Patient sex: F
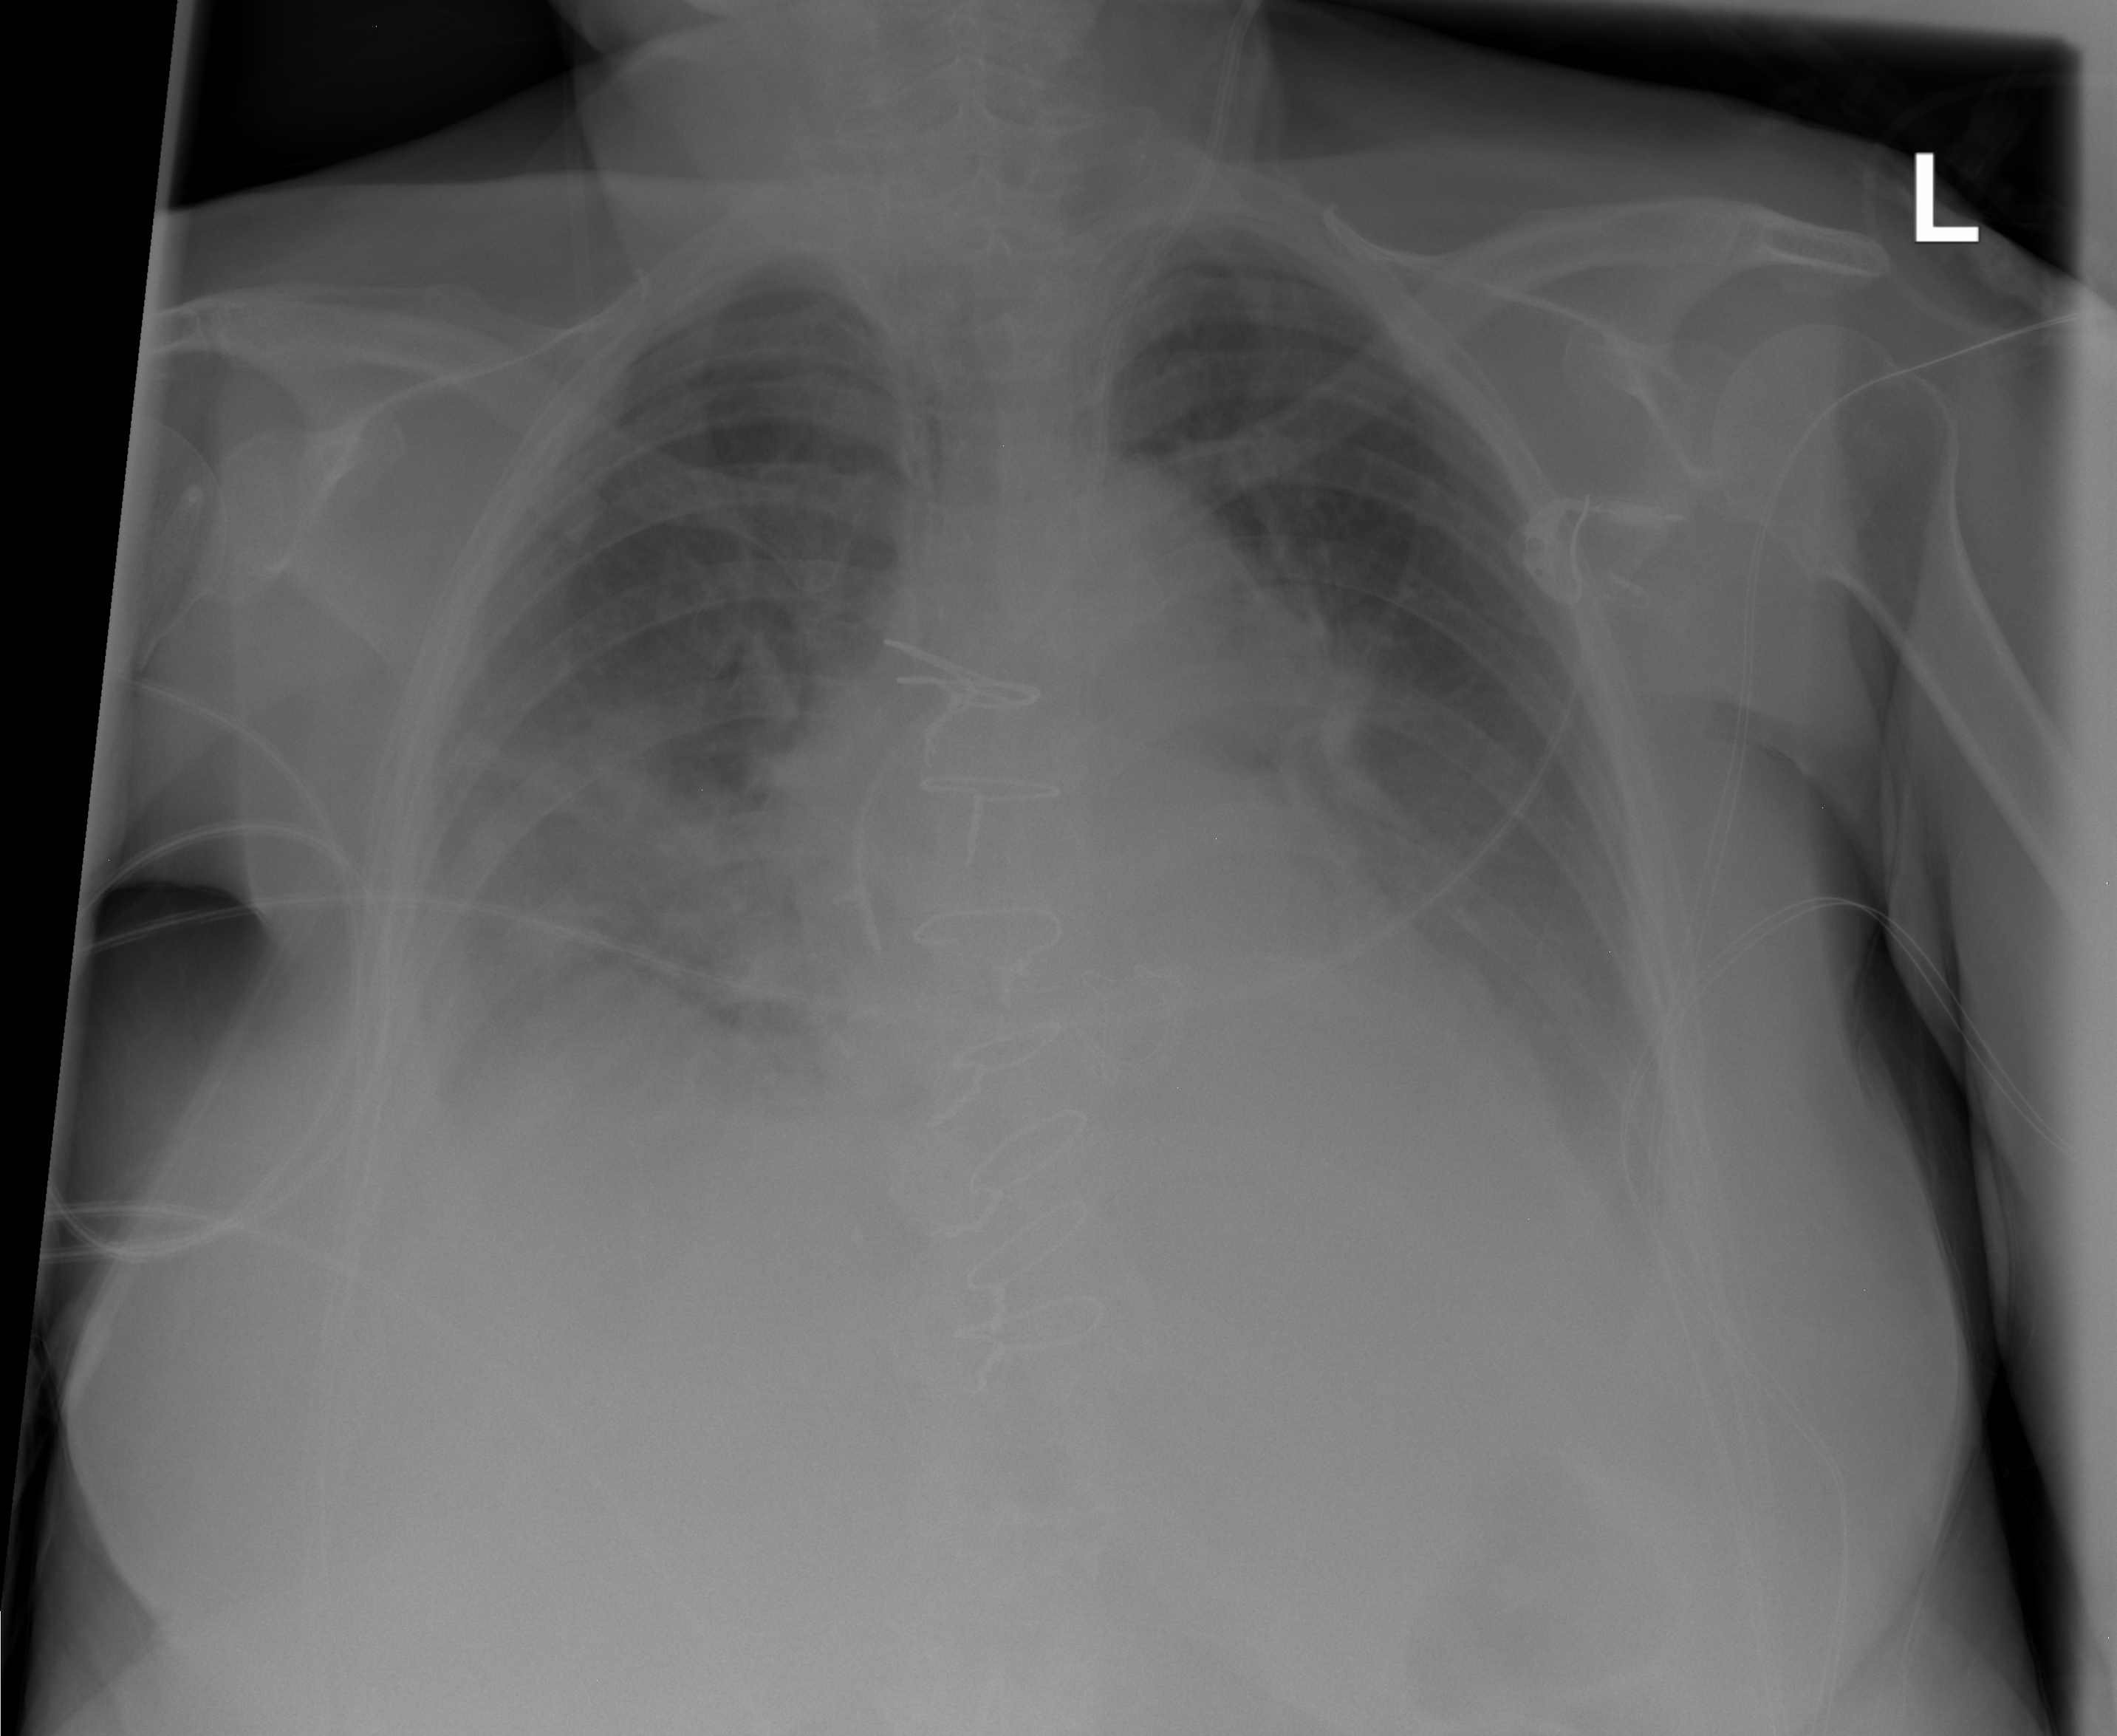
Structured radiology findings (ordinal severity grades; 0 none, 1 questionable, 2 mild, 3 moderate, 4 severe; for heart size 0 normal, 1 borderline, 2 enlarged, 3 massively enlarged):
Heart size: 2
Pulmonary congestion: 0
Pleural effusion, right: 2
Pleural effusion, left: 2
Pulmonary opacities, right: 3
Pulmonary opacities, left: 0
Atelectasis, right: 2
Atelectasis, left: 2